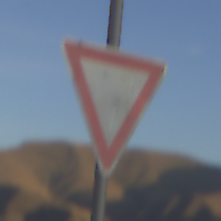
Verkehrszeichen: VorfahrtGewaehren
Umgebung: Outdoor, Nature
Tageszeit: SunriseSunset
Wetter: PartlyCloudy
Licht: Natural
Jahreszeit: NotSpecified
Kontrast: HighContrast